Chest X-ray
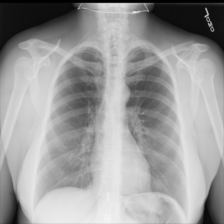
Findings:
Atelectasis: negative
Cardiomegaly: negative
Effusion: negative
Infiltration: positive
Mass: negative
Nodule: negative
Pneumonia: negative
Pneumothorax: negative
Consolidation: negative
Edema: negative
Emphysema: negative
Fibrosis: negative
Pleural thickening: negative
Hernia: negative